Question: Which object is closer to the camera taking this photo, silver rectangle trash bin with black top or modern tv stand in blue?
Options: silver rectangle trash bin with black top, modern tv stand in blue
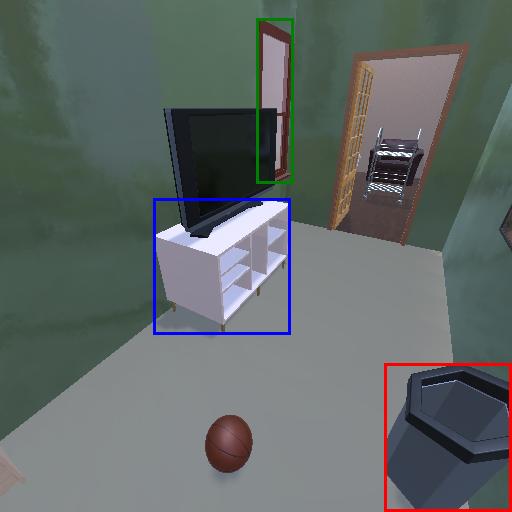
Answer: silver rectangle trash bin with black top